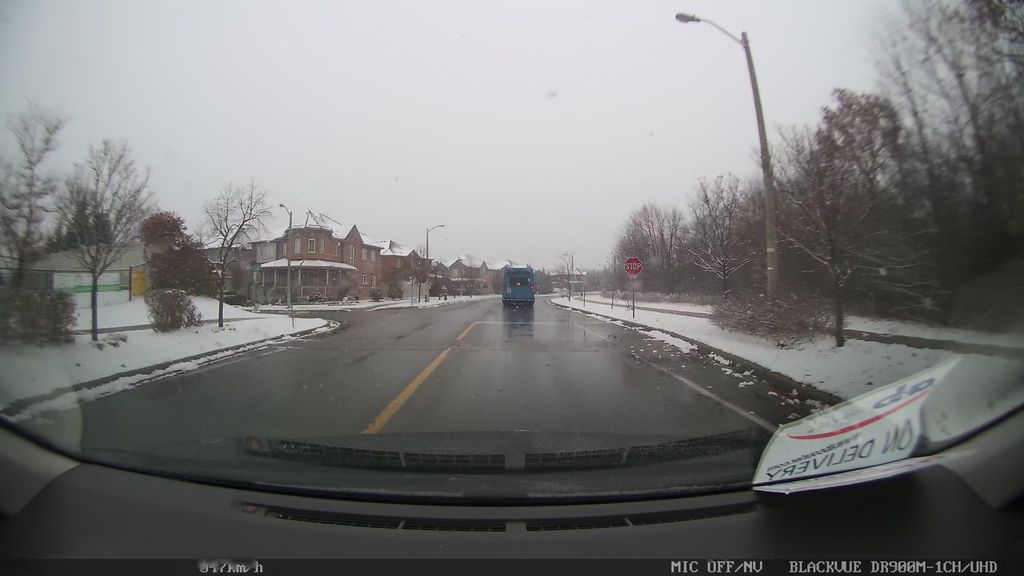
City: toronto